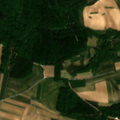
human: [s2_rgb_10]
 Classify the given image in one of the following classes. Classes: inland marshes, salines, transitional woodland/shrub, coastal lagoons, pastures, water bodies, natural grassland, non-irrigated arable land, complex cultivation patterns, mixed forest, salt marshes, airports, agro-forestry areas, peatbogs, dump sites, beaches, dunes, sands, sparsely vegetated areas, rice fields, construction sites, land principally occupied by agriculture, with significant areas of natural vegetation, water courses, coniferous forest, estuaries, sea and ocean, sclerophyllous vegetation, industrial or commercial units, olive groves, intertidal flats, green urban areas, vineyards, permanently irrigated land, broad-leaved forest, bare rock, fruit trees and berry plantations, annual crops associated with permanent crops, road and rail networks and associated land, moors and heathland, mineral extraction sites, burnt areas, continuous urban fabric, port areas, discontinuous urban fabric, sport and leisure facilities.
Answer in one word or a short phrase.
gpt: non-irrigated arable land, broad-leaved forest, mixed forest